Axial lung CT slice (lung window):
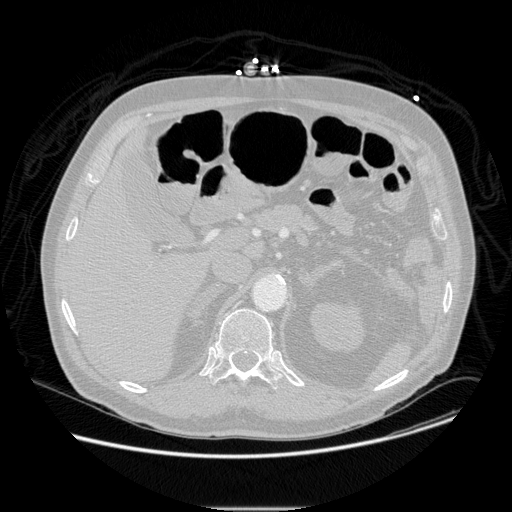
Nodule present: no